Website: bh-photo
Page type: order-tracking
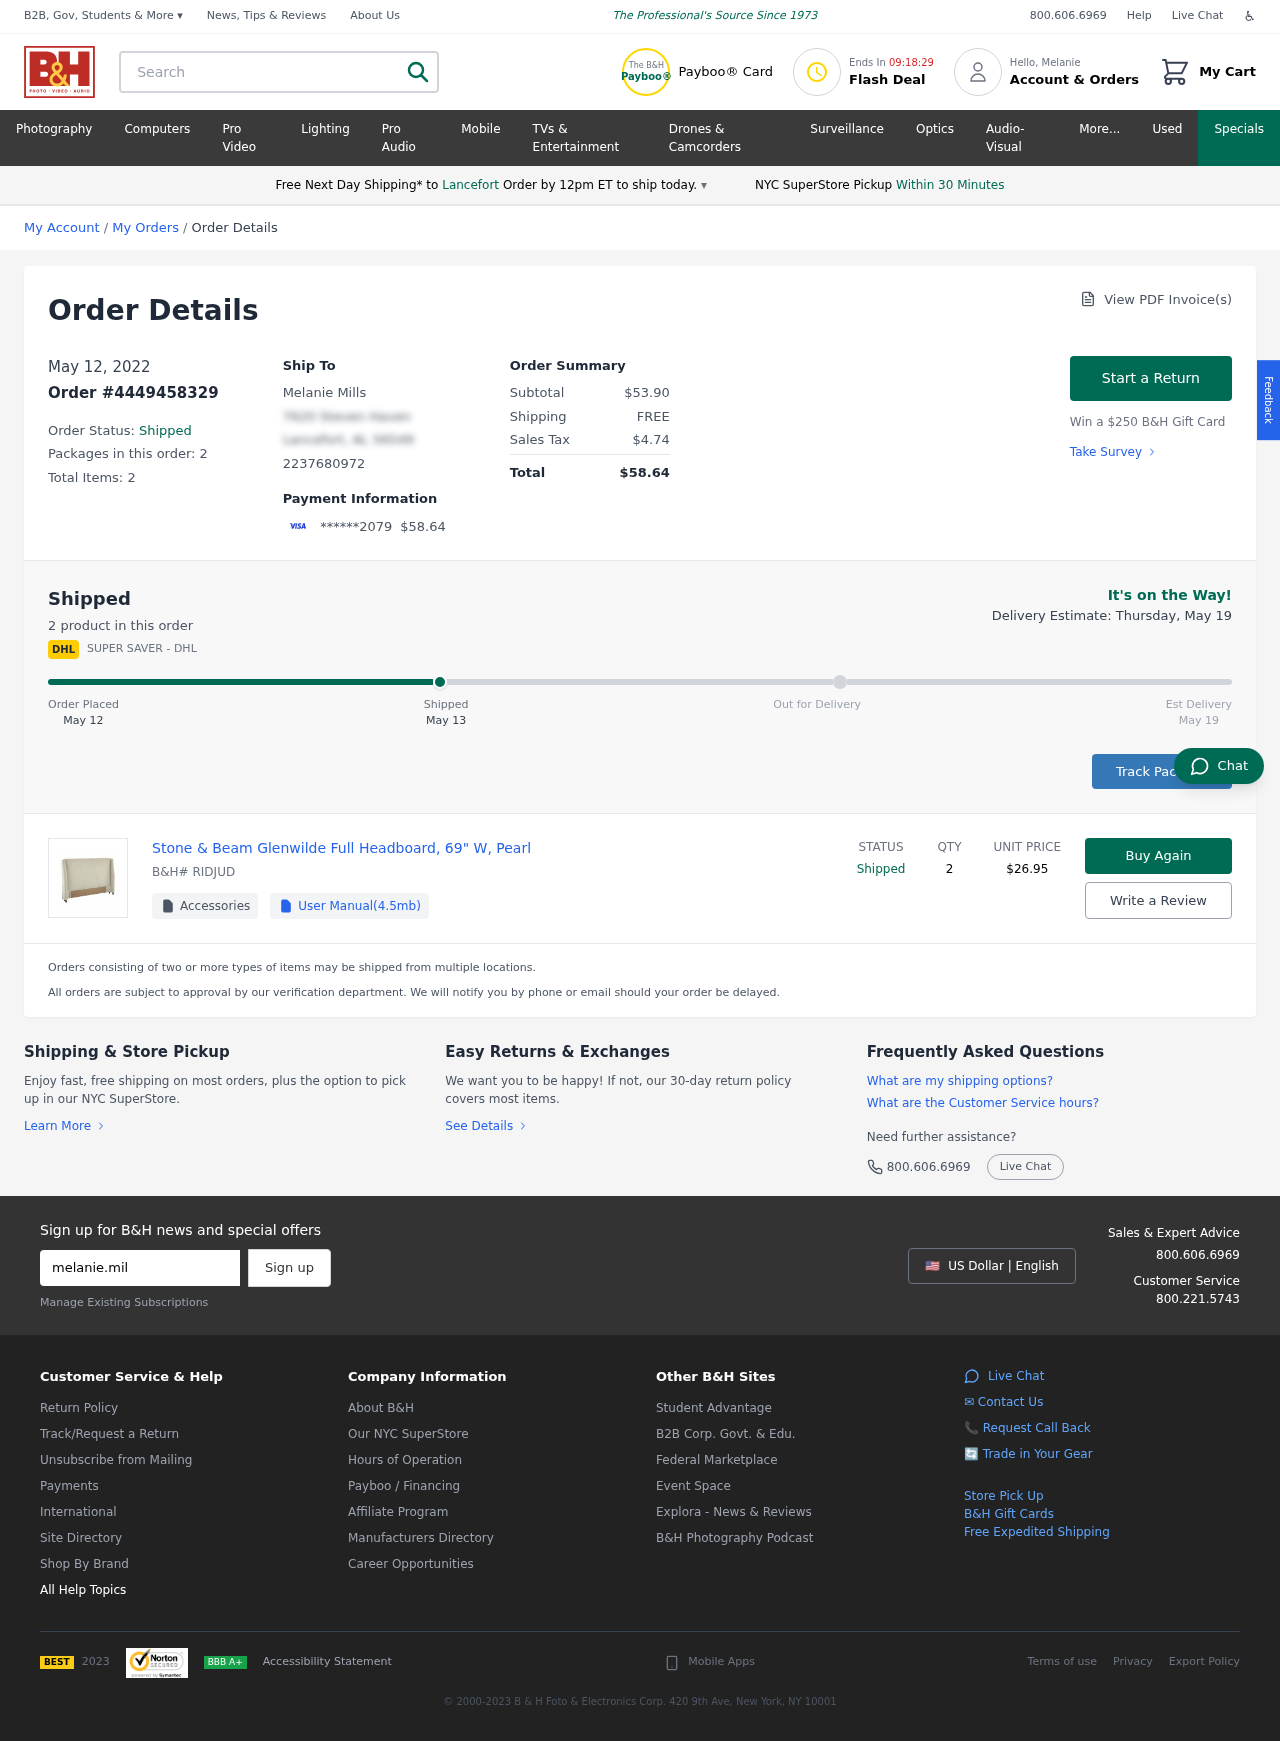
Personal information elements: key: PII_CARD_LAST4
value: ******2079
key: PII_CITY
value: Lancefort
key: PII_EMAIL
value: melanie.mills@gmail.com
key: PII_FIRSTNAME
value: Melanie
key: PII_FULLNAME
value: Melanie Mills
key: PII_PHONE
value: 2237680972
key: PII_STREET
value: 7620 Steven Haven
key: PII_CITY_STATE_ZIP
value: Lancefort, AL 56549
Product elements: key: PRODUCT1_NAME
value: Stone & Beam Glenwilde Full Headboard, 69" W, Pearl
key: PRODUCT1_PRICE
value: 26.95
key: PRODUCT1_QUANTITY
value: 2
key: PRODUCT1_SKU
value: RIDJUD
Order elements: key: ORDER_DATE
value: May 12
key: ORDER_DATE
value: May 12, 2022
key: ORDER_ID
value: Order #4449458329
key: ORDER_NUM_PACKAGES
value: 2
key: ORDER_NUM_ITEMS
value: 2
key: ORDER_NUM_ITEMS
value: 2 product
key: ORDER_TOTAL
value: $58.64
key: ORDER_SUBTOTAL
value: $53.90
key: ORDER_SHIPPING_COST
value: FREE
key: ORDER_TAX
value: $4.74
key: ORDER_DELIVERY_DATE
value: May 19
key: ORDER_DELIVERY_DATE
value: Delivery Estimate: Thursday, May 19
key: ORDER_SHIPPING_DATE
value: May 13
Search elements: key: HEADER_SEARCH
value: Search